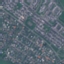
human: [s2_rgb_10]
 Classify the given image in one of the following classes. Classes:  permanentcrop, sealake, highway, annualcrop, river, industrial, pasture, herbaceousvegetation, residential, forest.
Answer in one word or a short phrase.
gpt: Residential